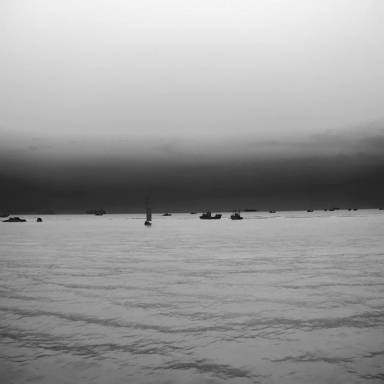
There are nine bulk_carriers in the infrared image.